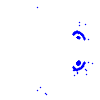
Particle: electron